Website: apple
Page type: customer-info-address
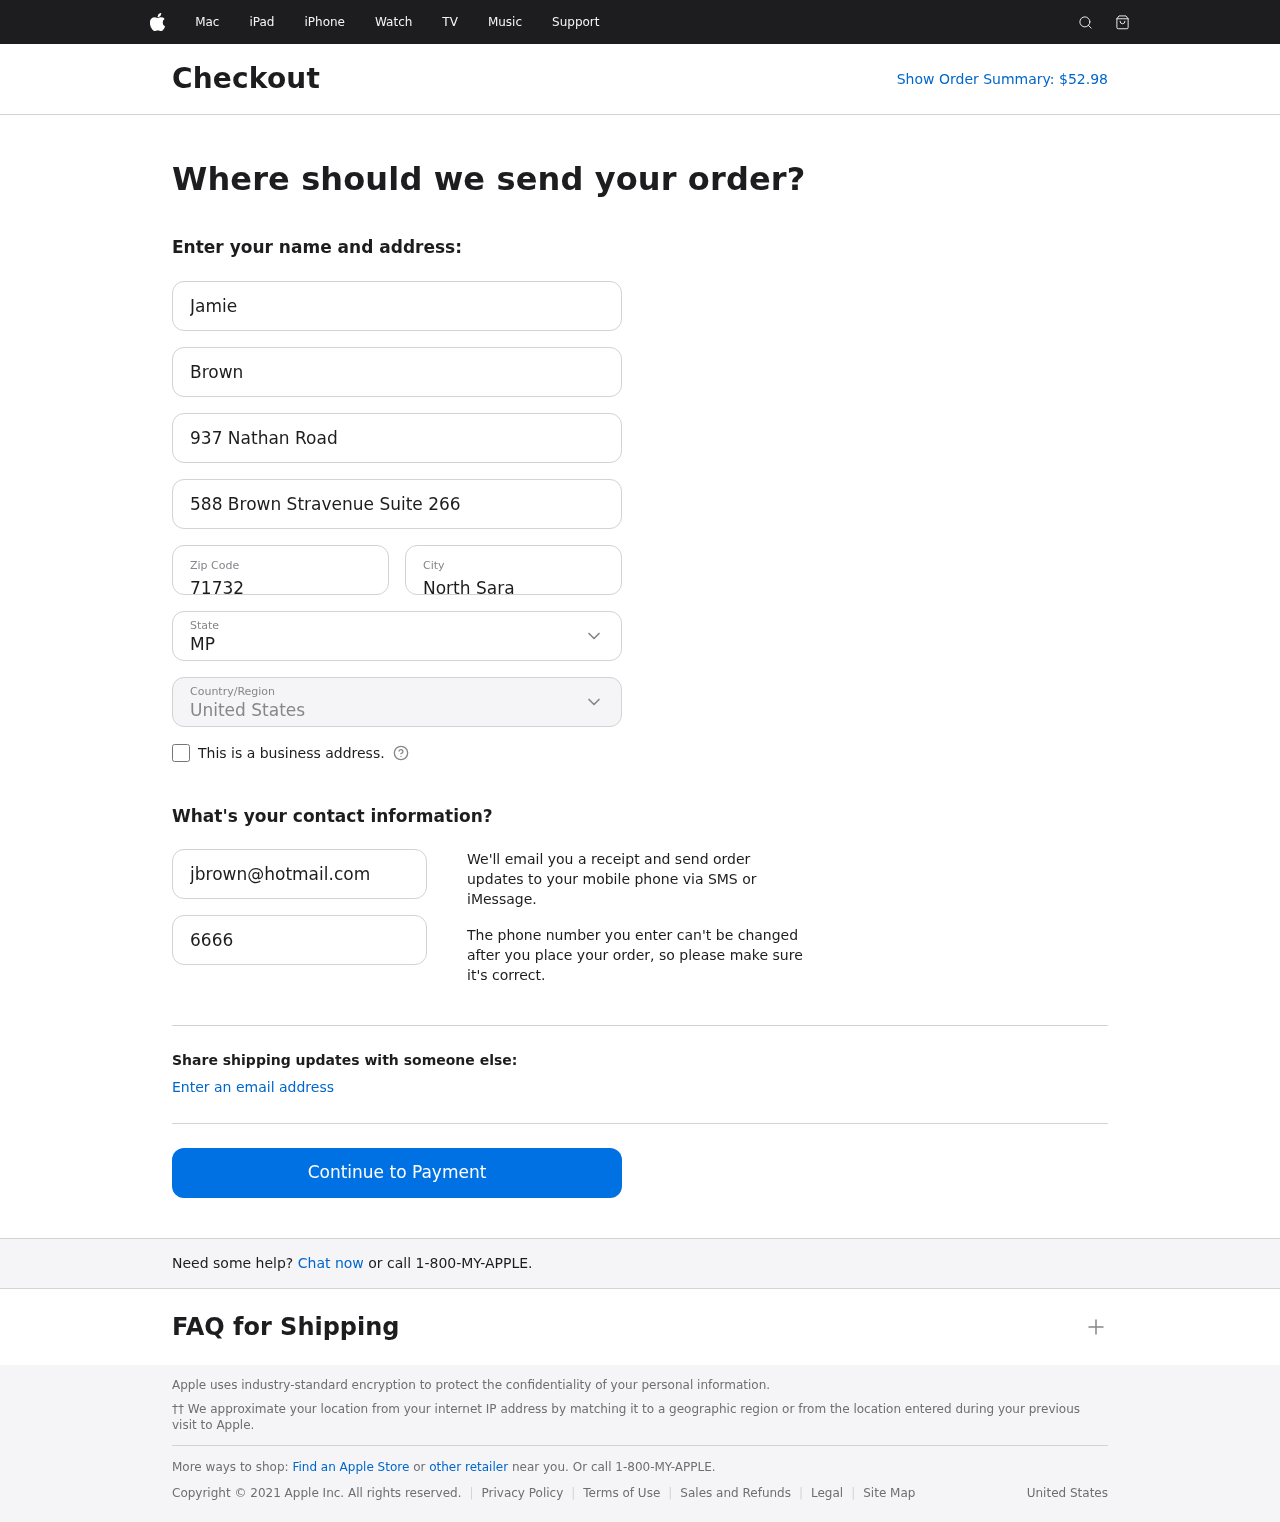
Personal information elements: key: PII_CITY
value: North Sara
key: PII_COUNTRY
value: United States
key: PII_EMAIL
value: jbrown@hotmail.com
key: PII_FIRSTNAME
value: Jamie
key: PII_LASTNAME
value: Brown
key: PII_PHONE
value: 6666980276
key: PII_POSTCODE
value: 71732
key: PII_STATE
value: MP
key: PII_STREET
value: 937 Nathan Road
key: PII_STREET2
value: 588 Brown Stravenue Suite 266
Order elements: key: ORDER_TOTAL
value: Show Order Summary: $52.98